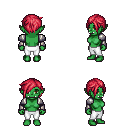
a pixel art fantasy rpg character, female body template, orc, green skin, steel arm armor, white pants, ruby red pixie cut hairstyle, four views (front, back, left, right), 2x2 character sprite sheet, small pixel art, hard edges, no anti-aliasing